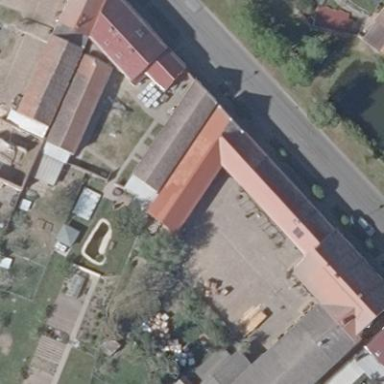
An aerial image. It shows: Building.